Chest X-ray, AP view. Patient: 58 years old, sex M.
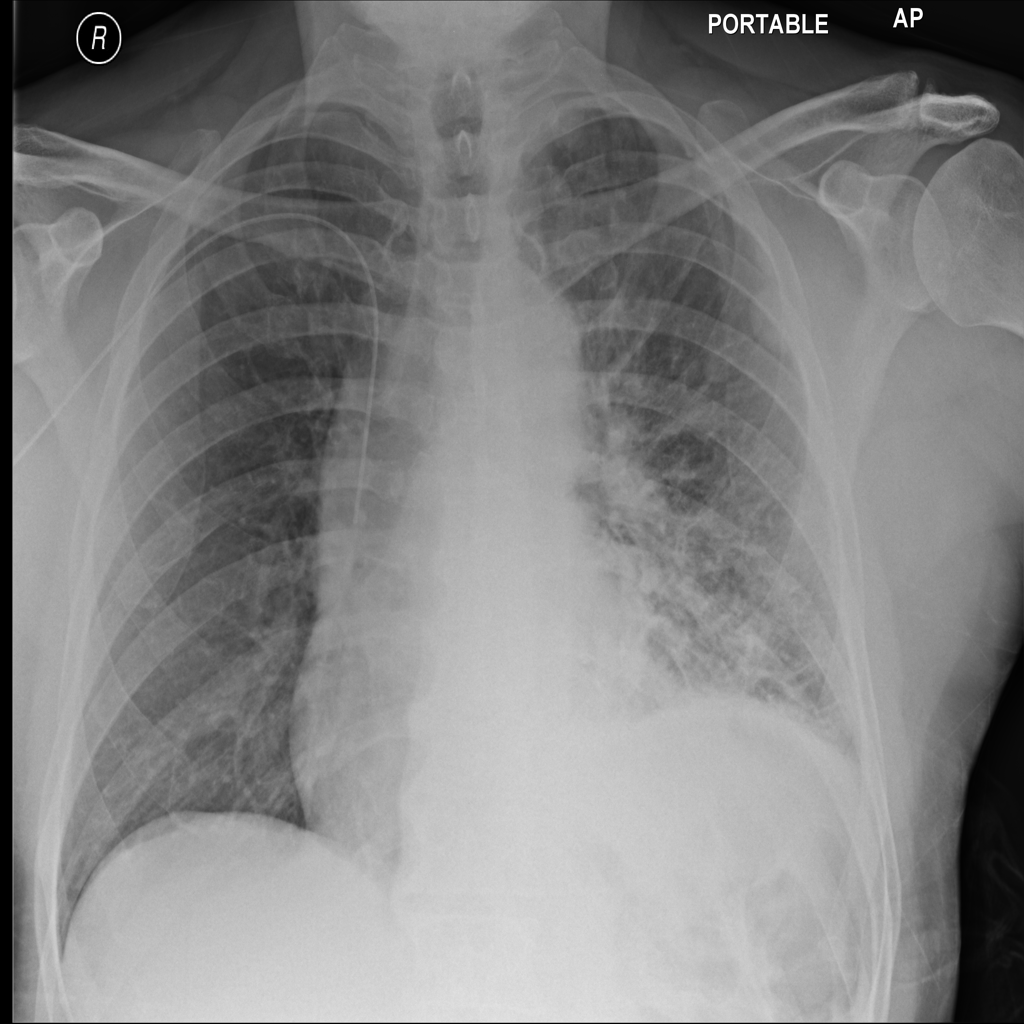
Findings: No Finding